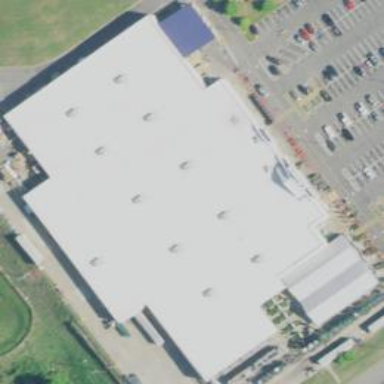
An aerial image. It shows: Commercial building.